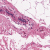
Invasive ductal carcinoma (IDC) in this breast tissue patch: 0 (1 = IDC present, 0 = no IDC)